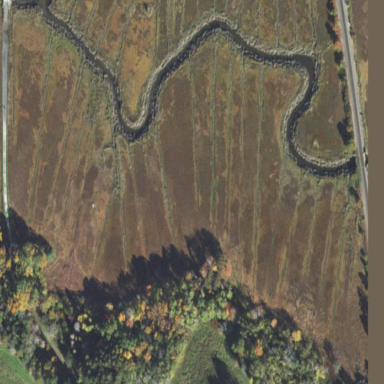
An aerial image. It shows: Saltmarsh wetland area characterized by salt marsh vegetation.